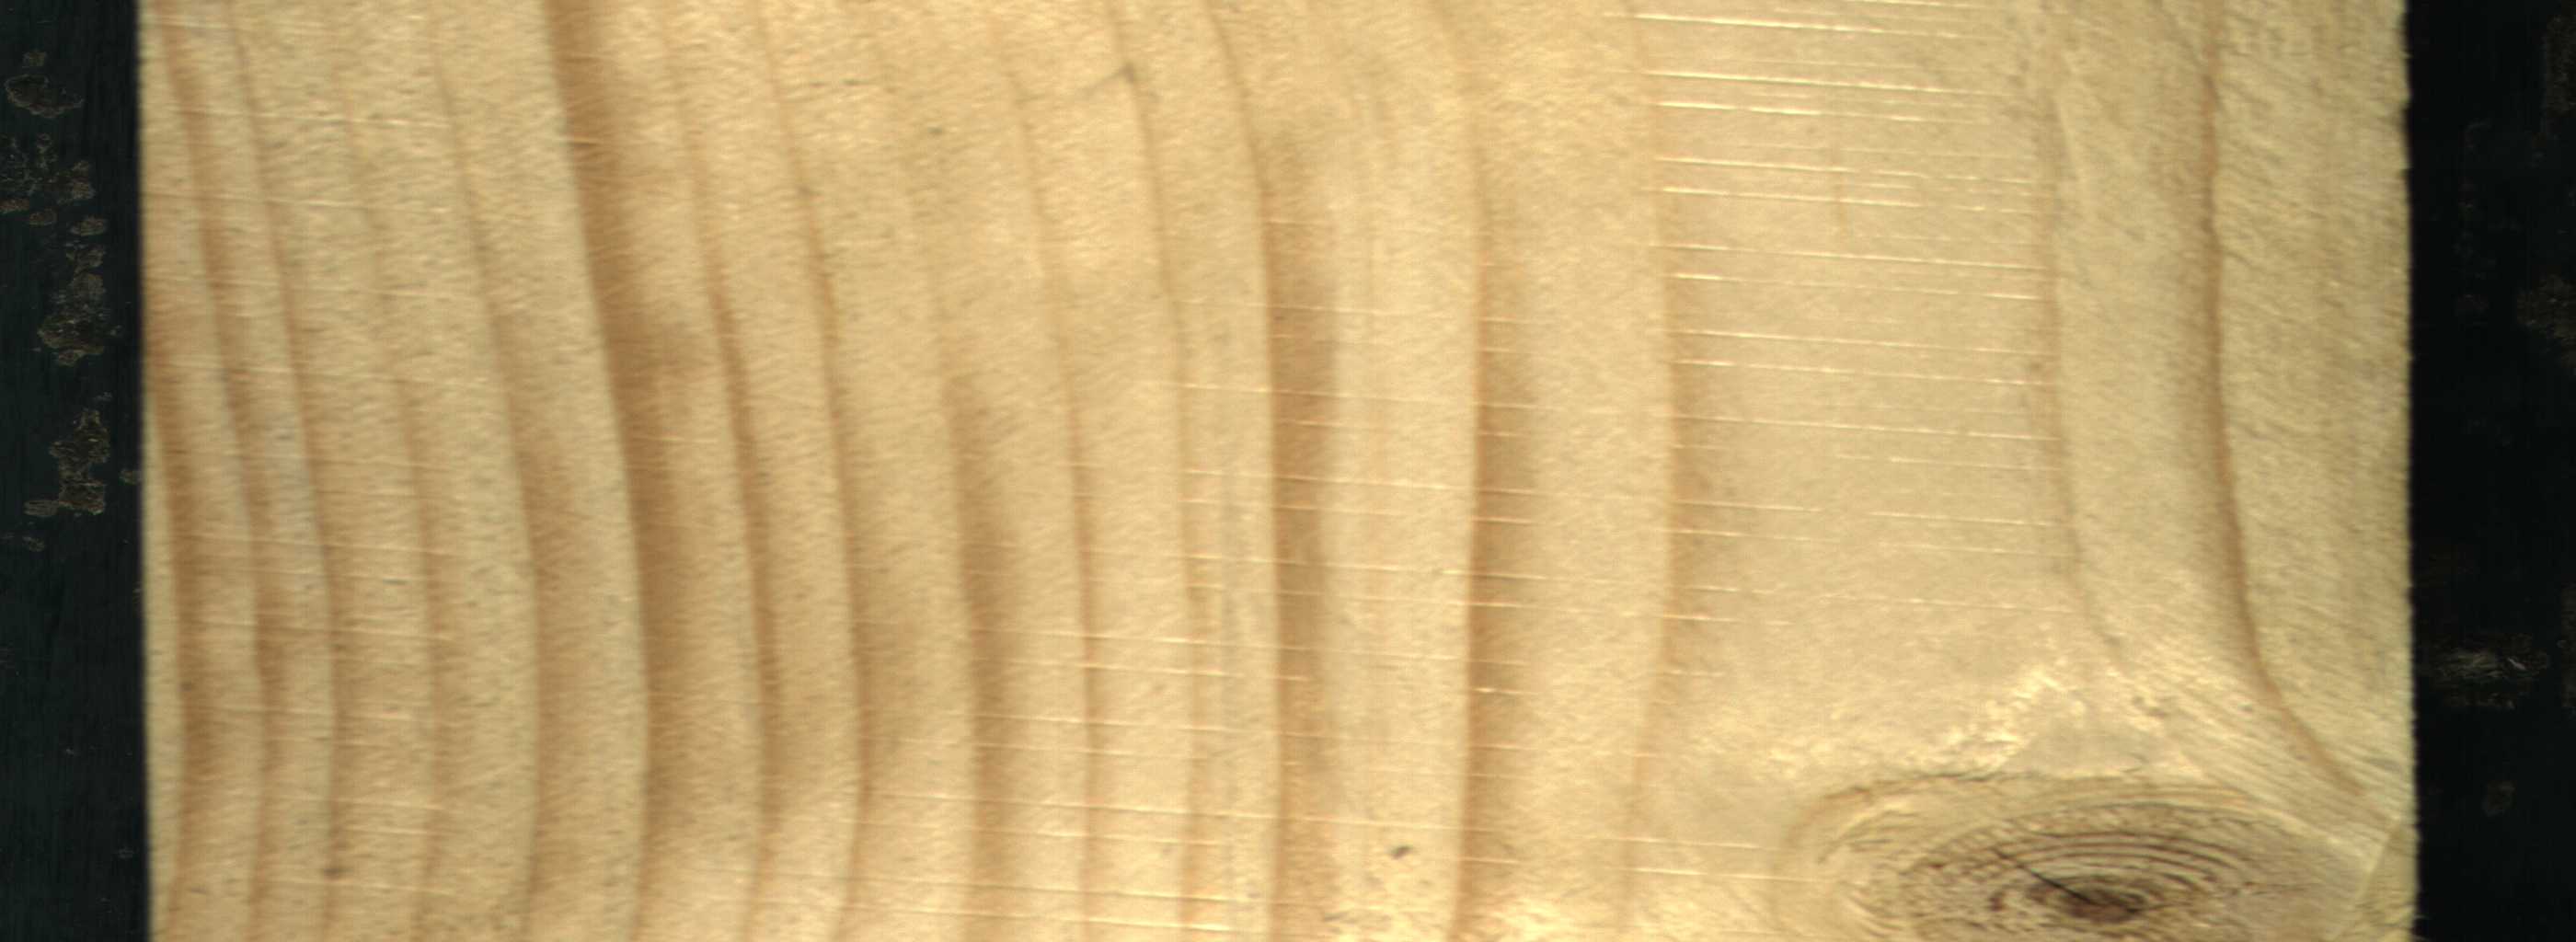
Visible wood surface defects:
knot_with_crack